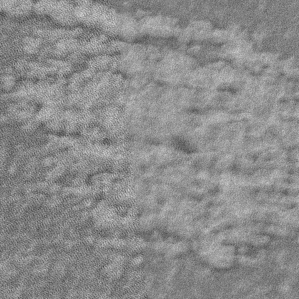
Label: frost